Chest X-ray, PA view. Patient: 55 years old, sex F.
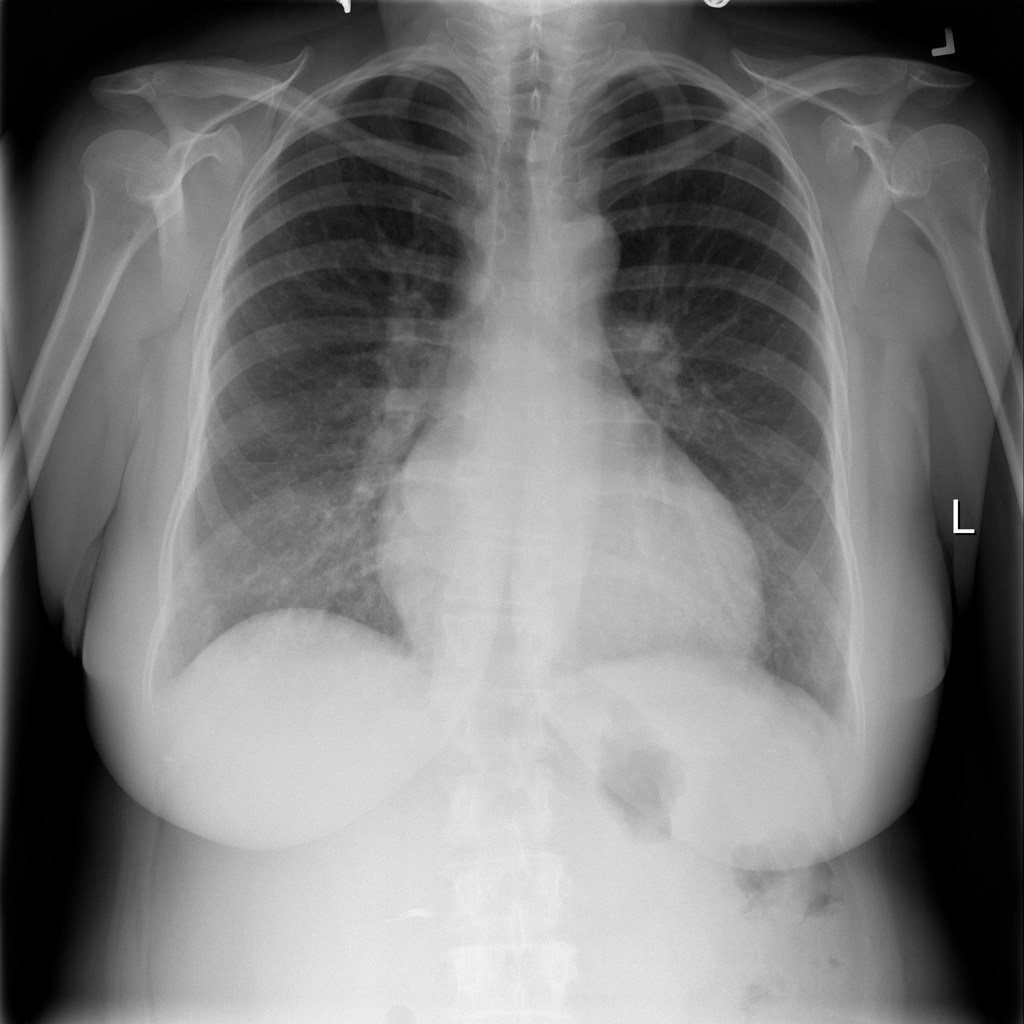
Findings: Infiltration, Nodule